五年级 · 度量几何学
如下图, 把一个正方形分割成 4 个相同的小正方形, 每个小正方形的周长为 $4.8 \mathrm{~cm}$, 则这个正方形的周长为 $(\quad \mathrm{cm}$

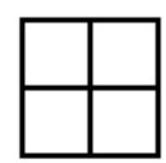
A.
答案: B